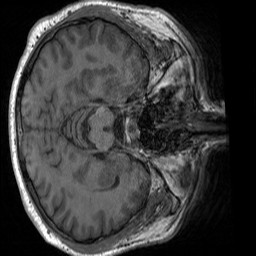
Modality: T1w
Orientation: axial
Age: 24
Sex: male
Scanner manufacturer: siemens
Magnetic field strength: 3 T
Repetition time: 1.9 s
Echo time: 0.00252 s